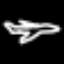
Label: airplane